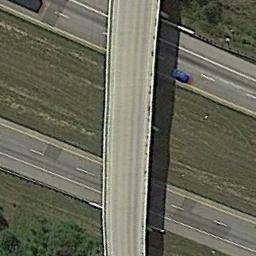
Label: overpass